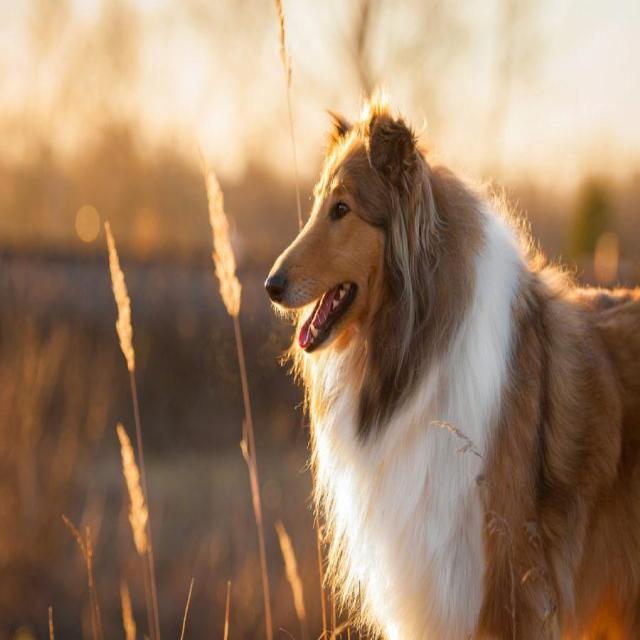
Healthy canine skin — no visible lesions, inflammation, or abnormalities. The skin and coat appear normal.